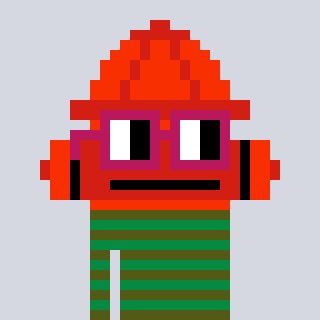
a pixel art character with square dark red glasses, a fire hydrant-shaped head and a green-colored body on a cool background